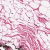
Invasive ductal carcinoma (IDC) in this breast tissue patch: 0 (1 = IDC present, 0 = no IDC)